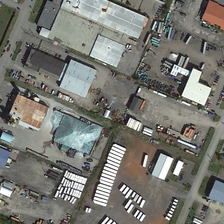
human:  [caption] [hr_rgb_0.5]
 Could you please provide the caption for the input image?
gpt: a large number of factories have been built in the industrial area .

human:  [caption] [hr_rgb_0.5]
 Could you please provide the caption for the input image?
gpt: some trees are planted outside the factory .

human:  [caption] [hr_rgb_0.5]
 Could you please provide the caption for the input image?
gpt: some trees are planted outside the factory .

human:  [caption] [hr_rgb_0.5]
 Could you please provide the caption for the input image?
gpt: a large number of factories have been built in the industrial area .

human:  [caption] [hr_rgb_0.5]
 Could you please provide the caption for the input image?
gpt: a large number of factories have been built in the industrial area .